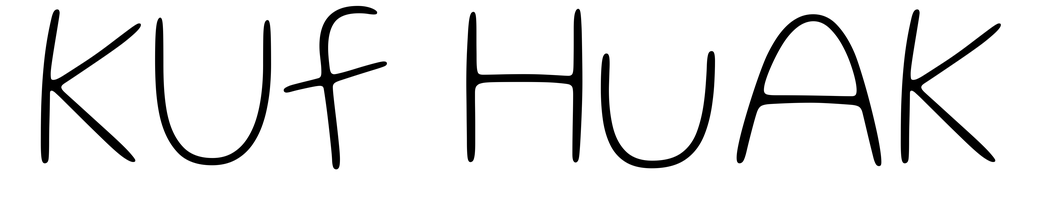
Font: Gluten_Thin